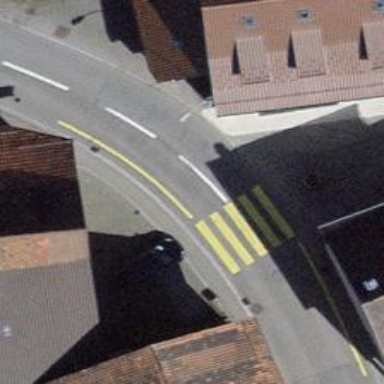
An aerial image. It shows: Uncontrolled zebra crossing with yellow markings.